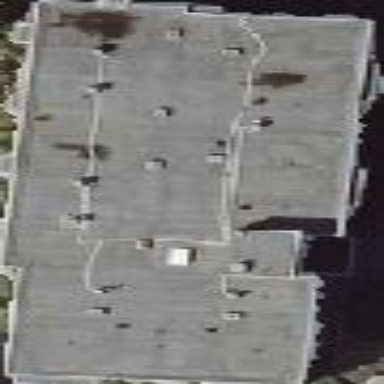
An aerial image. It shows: Building with apartments and flat roof.